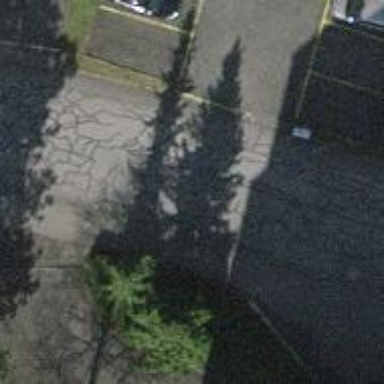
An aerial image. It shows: Road serving as parking aisle.